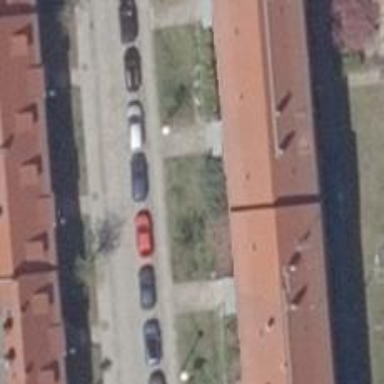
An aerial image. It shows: Gabled roof apartments building.